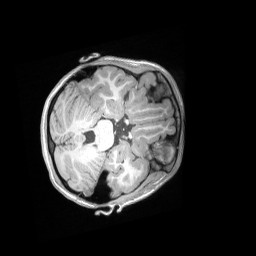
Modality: T1w
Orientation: axial
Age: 10
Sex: female
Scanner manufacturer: siemens
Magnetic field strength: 3 T
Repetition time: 2.53 s
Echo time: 0.00164 s